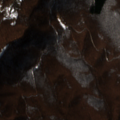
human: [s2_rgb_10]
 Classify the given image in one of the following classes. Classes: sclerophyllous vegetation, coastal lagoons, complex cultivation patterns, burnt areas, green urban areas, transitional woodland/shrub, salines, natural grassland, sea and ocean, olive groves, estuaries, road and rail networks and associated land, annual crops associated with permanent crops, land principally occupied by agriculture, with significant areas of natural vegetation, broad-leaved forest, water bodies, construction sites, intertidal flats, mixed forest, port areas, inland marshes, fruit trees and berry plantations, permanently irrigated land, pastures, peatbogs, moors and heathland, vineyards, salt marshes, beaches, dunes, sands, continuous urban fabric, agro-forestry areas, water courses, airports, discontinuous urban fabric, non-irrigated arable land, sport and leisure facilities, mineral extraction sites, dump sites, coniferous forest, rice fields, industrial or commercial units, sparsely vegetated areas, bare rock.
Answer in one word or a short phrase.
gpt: broad-leaved forest